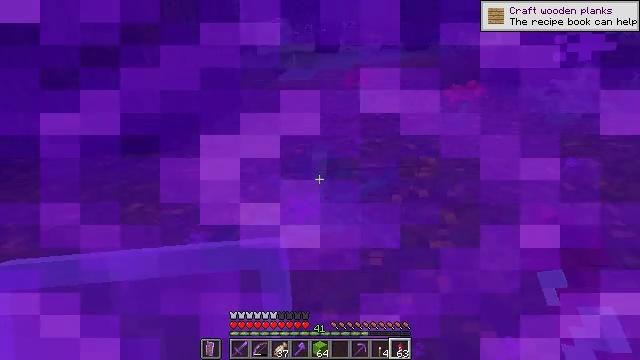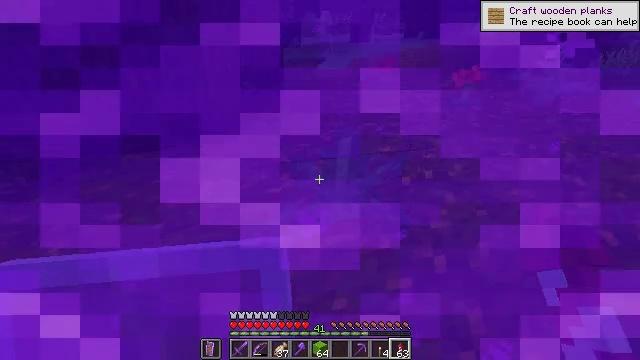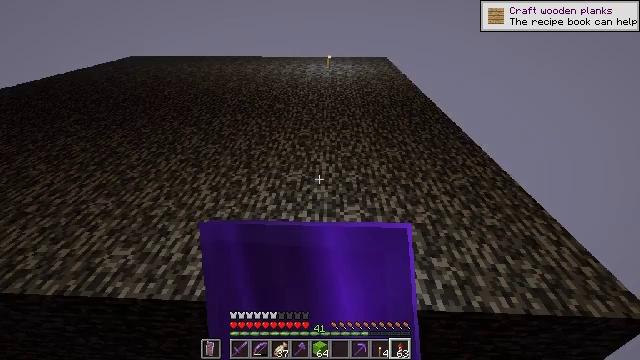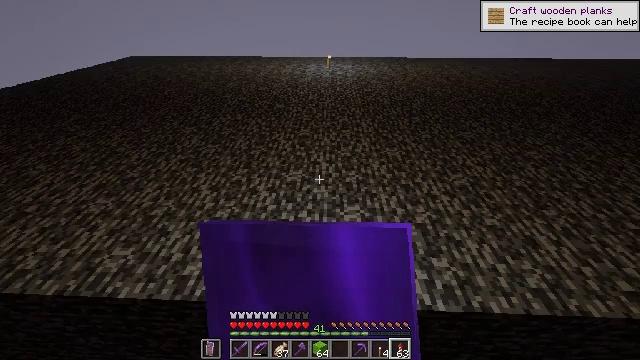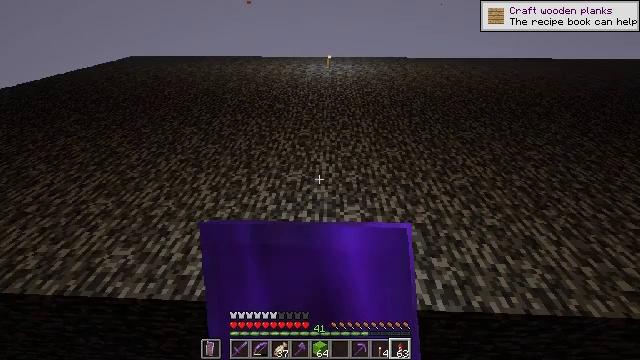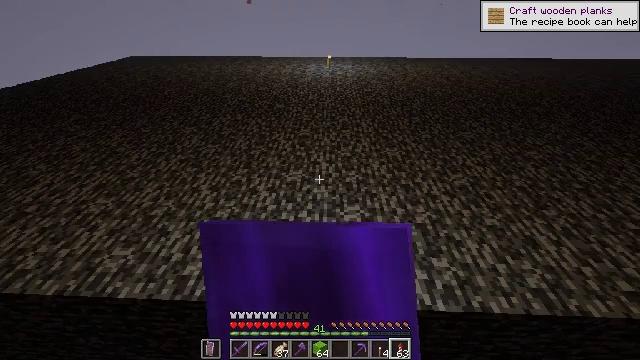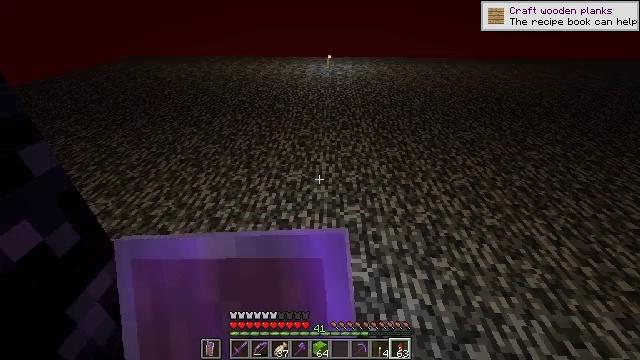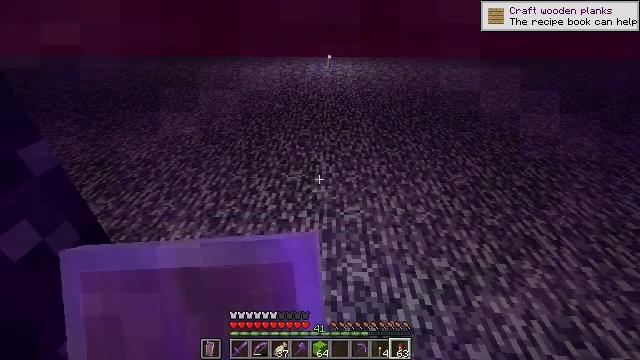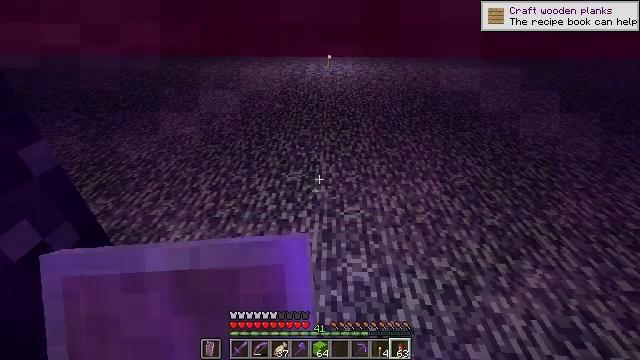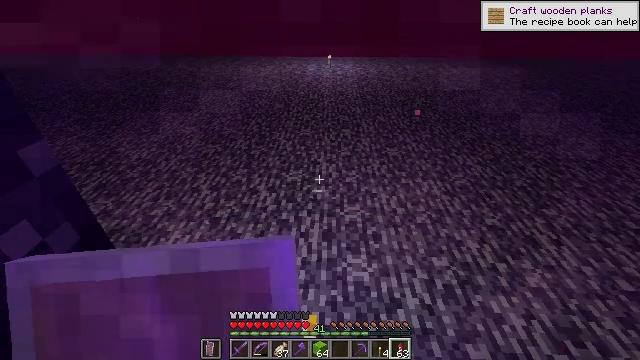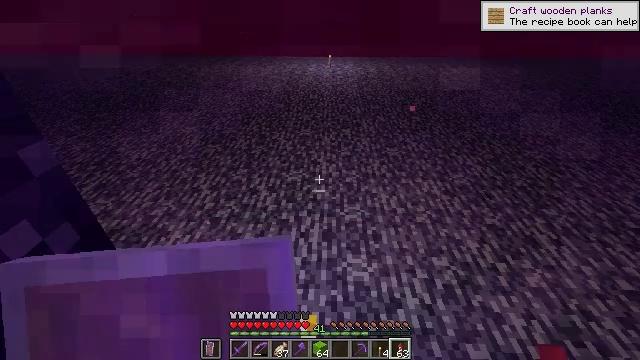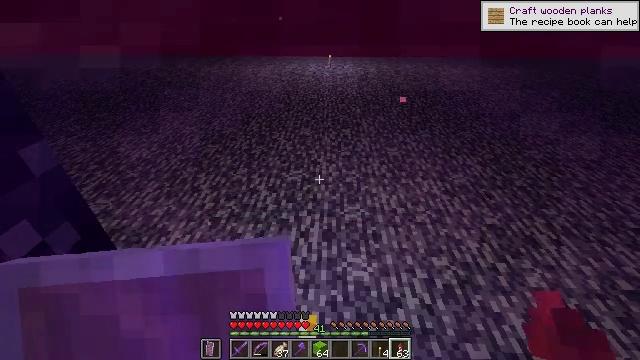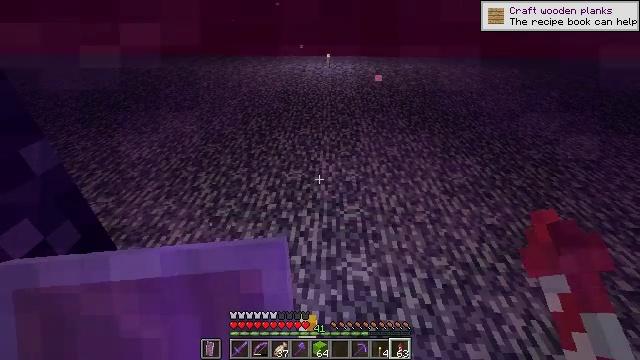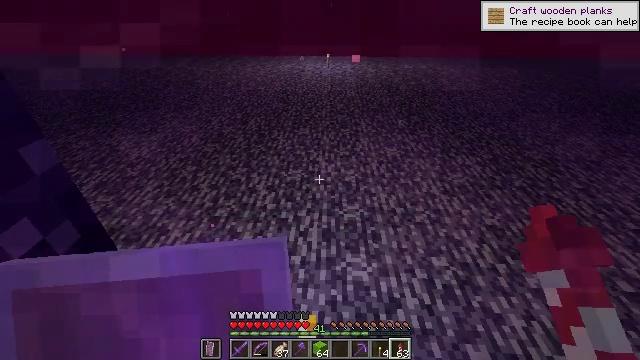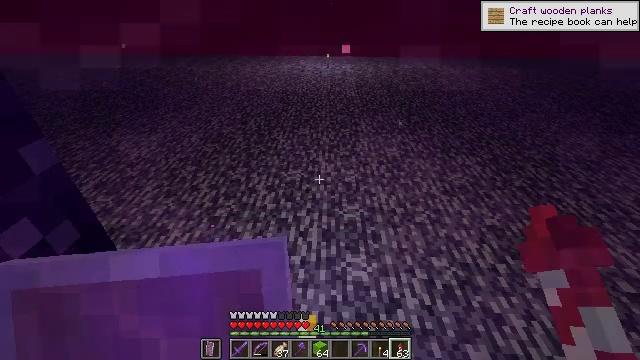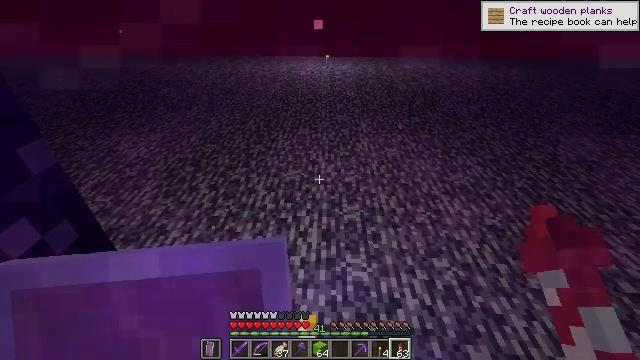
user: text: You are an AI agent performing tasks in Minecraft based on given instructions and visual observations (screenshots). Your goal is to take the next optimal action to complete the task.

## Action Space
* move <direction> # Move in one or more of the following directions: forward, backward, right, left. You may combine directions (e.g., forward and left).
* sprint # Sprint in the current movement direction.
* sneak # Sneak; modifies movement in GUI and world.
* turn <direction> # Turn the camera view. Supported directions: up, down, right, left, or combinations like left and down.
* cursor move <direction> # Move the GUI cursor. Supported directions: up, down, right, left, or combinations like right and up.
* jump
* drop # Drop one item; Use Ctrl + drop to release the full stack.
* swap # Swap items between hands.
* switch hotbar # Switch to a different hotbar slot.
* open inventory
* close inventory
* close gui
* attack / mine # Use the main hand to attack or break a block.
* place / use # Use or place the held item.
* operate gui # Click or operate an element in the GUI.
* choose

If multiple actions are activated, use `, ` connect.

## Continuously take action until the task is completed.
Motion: motion action
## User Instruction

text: Create a lime carpet with two lime wool in a crafting table.
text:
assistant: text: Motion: no_op
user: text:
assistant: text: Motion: no_op
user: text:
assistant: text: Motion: no_op
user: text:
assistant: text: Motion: no_op
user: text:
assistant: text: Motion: no_op
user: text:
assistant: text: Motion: no_op
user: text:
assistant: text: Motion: no_op
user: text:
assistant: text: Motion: no_op
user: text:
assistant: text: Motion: no_op
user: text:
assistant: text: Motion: no_op
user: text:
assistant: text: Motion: no_op
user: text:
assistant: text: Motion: no_op
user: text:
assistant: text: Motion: no_op
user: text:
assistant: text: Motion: no_op
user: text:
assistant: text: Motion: no_op
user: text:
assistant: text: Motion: no_op
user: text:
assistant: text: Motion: no_op
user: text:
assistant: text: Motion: no_op
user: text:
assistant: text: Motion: move forward
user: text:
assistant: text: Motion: move forward
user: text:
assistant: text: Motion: move forward, turn right and up
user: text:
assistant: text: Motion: move forward
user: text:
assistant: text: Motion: move forward
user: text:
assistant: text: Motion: move forward
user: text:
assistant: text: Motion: move forward
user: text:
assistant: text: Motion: move forward
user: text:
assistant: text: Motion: move forward
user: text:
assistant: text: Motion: move forward
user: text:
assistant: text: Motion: move forward
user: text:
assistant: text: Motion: move forward